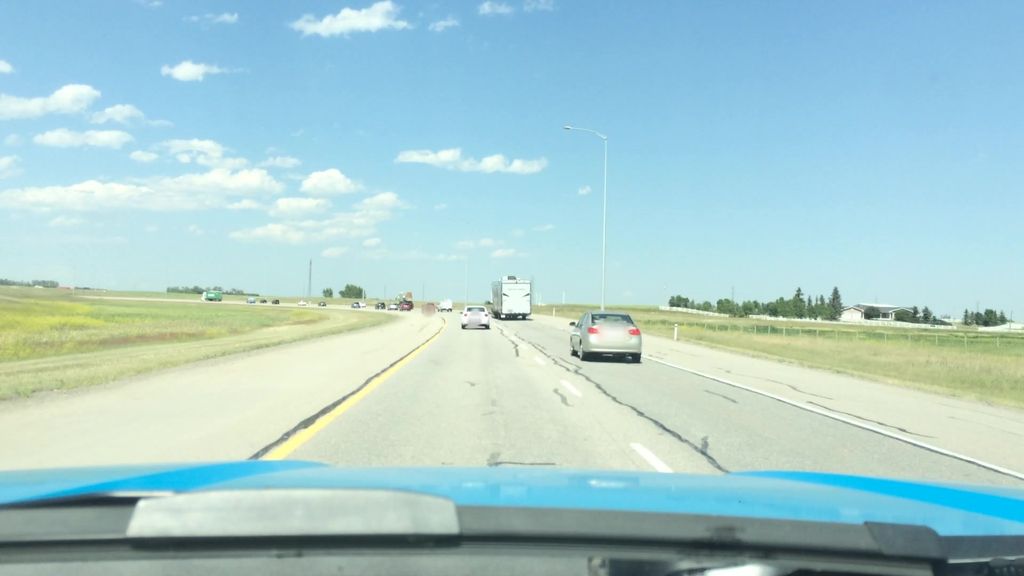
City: calgary